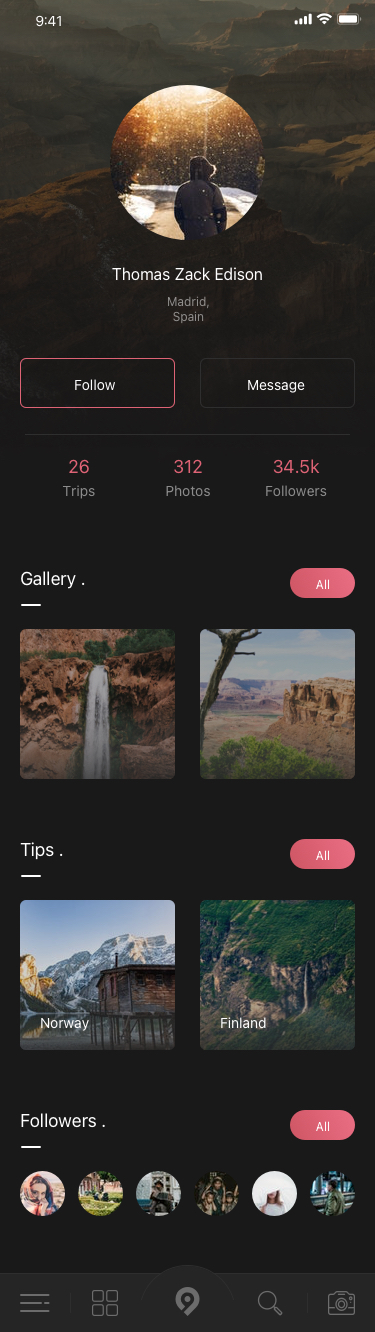
Text in this UI design:
All
Gallery .
Thomas Zack Edison
Madrid, Spain
Follow
Message
26
Trips
312
Photos
34.5k
Followers
Finland
Norway
All
Tips .
All
Followers .